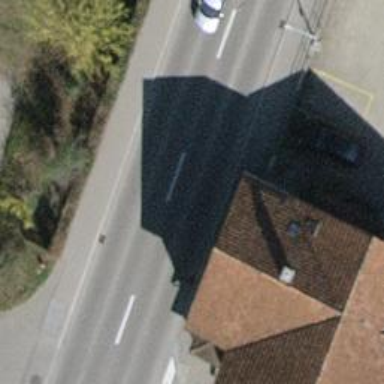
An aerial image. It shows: Sidewalk.